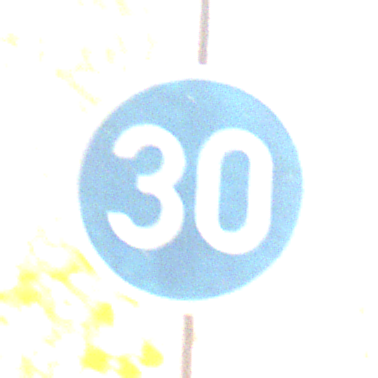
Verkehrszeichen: VorgeschriebeneMindestgeschwindigkeit
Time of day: SunriseSunset
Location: Roofed (Suburban)
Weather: Clear
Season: NotSpecified
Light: Natural